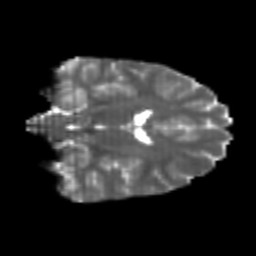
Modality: T2w
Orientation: coronal
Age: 21
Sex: male
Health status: healthy
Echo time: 0.074 s